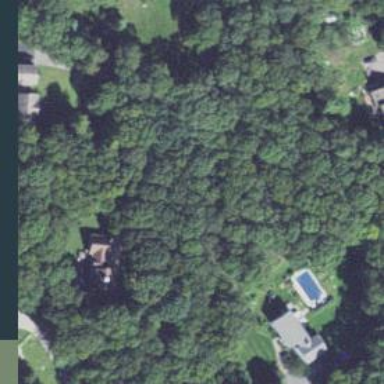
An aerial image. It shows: Residential driveway.